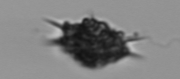
Label: Dictyocha